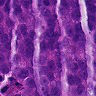
Metastatic tissue present: yes